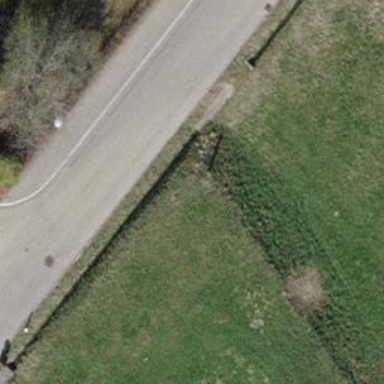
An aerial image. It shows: Ditch in the surroundings.